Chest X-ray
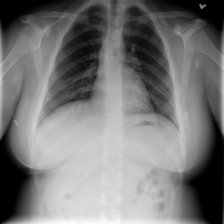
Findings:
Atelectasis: negative
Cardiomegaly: negative
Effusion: negative
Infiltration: negative
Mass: negative
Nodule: negative
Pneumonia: negative
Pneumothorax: negative
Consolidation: negative
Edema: negative
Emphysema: negative
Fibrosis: negative
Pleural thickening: negative
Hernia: negative